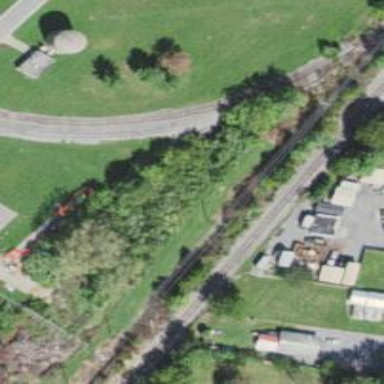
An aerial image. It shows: Railway siding for service.